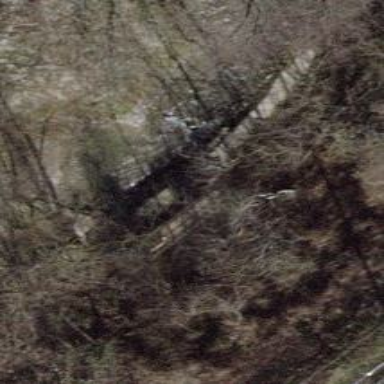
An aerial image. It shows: Bridge with metal steps.